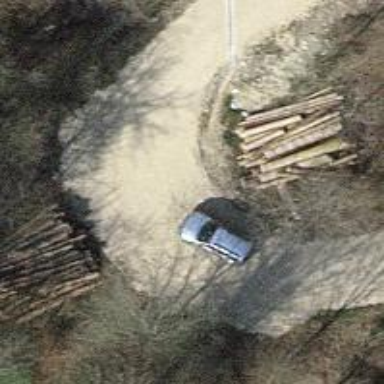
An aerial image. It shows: Unpaved track with excellent trail visibility. The track is classified as grade2.